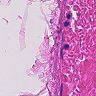
Metastatic tissue present: no